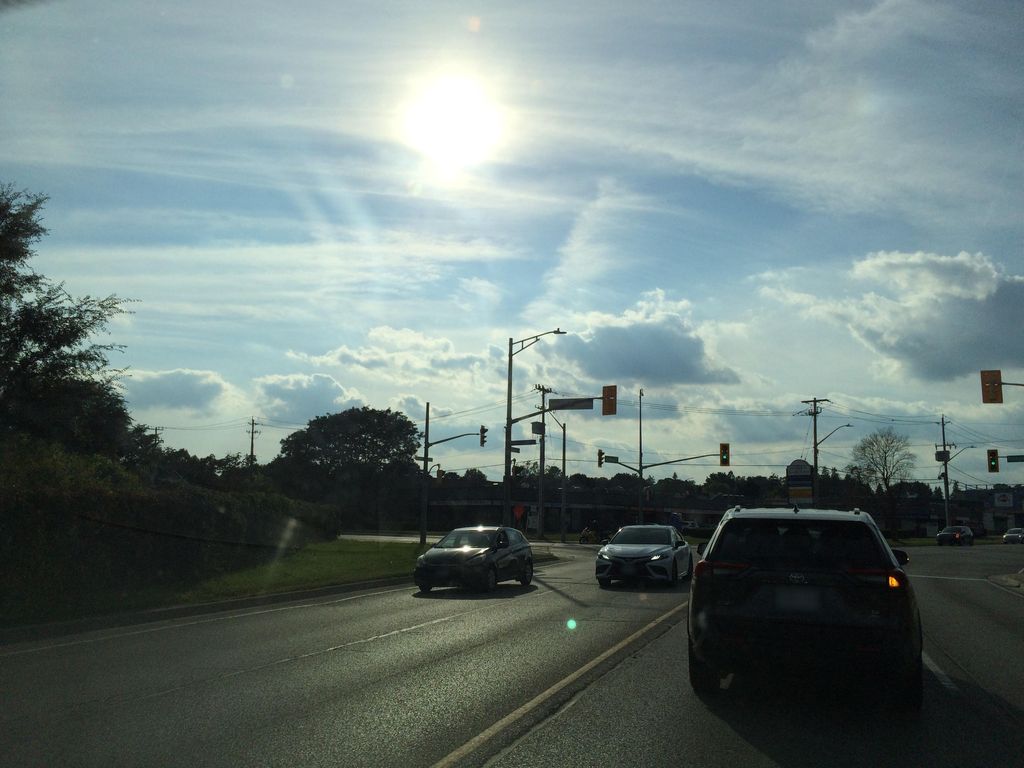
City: kitchener-waterloo